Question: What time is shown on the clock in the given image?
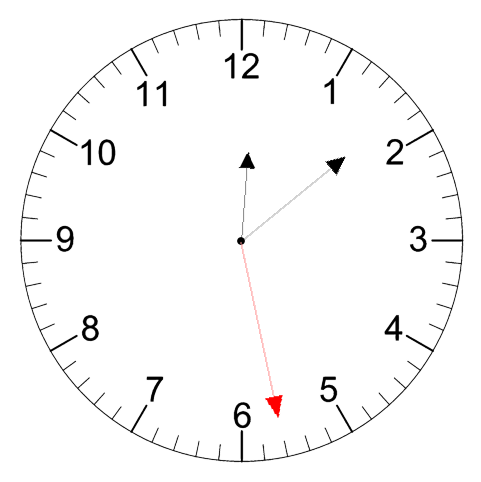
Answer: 12:08:28